Interaction volume radius: 10 \u00c5
Interaction volume height: 15 \u00c5
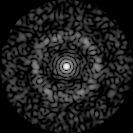
Disorder parameter: 0.8034